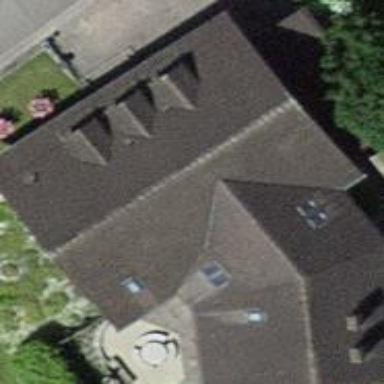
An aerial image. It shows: Building with tile roof.